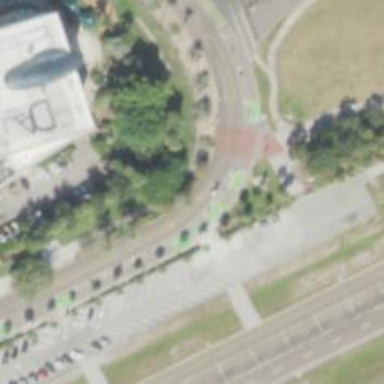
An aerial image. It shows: Unmarked crossing on cycleway road.